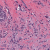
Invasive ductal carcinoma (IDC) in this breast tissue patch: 1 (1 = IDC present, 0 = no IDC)